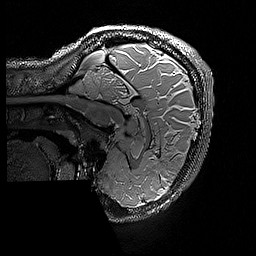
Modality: T2w
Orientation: sagittal
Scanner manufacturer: siemens
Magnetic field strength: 3 T
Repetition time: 3.2 s
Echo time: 0.428 s